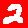
Digit: 2